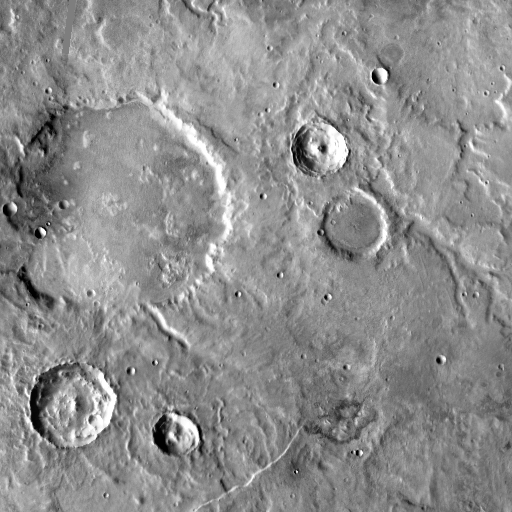
Crater classes present: Background, Other, Layered, Buried, Secondary